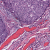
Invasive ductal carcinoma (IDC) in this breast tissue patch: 0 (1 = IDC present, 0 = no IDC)